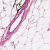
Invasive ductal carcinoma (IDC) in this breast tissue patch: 0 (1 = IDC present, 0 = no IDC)